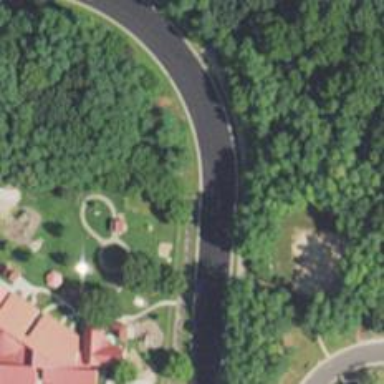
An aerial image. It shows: Asphalt path.